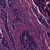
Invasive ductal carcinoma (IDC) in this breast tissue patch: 1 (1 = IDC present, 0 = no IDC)